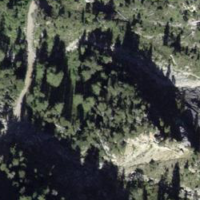
EUNIS habitat code: 23
Species observed at this site:
Astrantia major